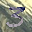
Label: 3